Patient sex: M
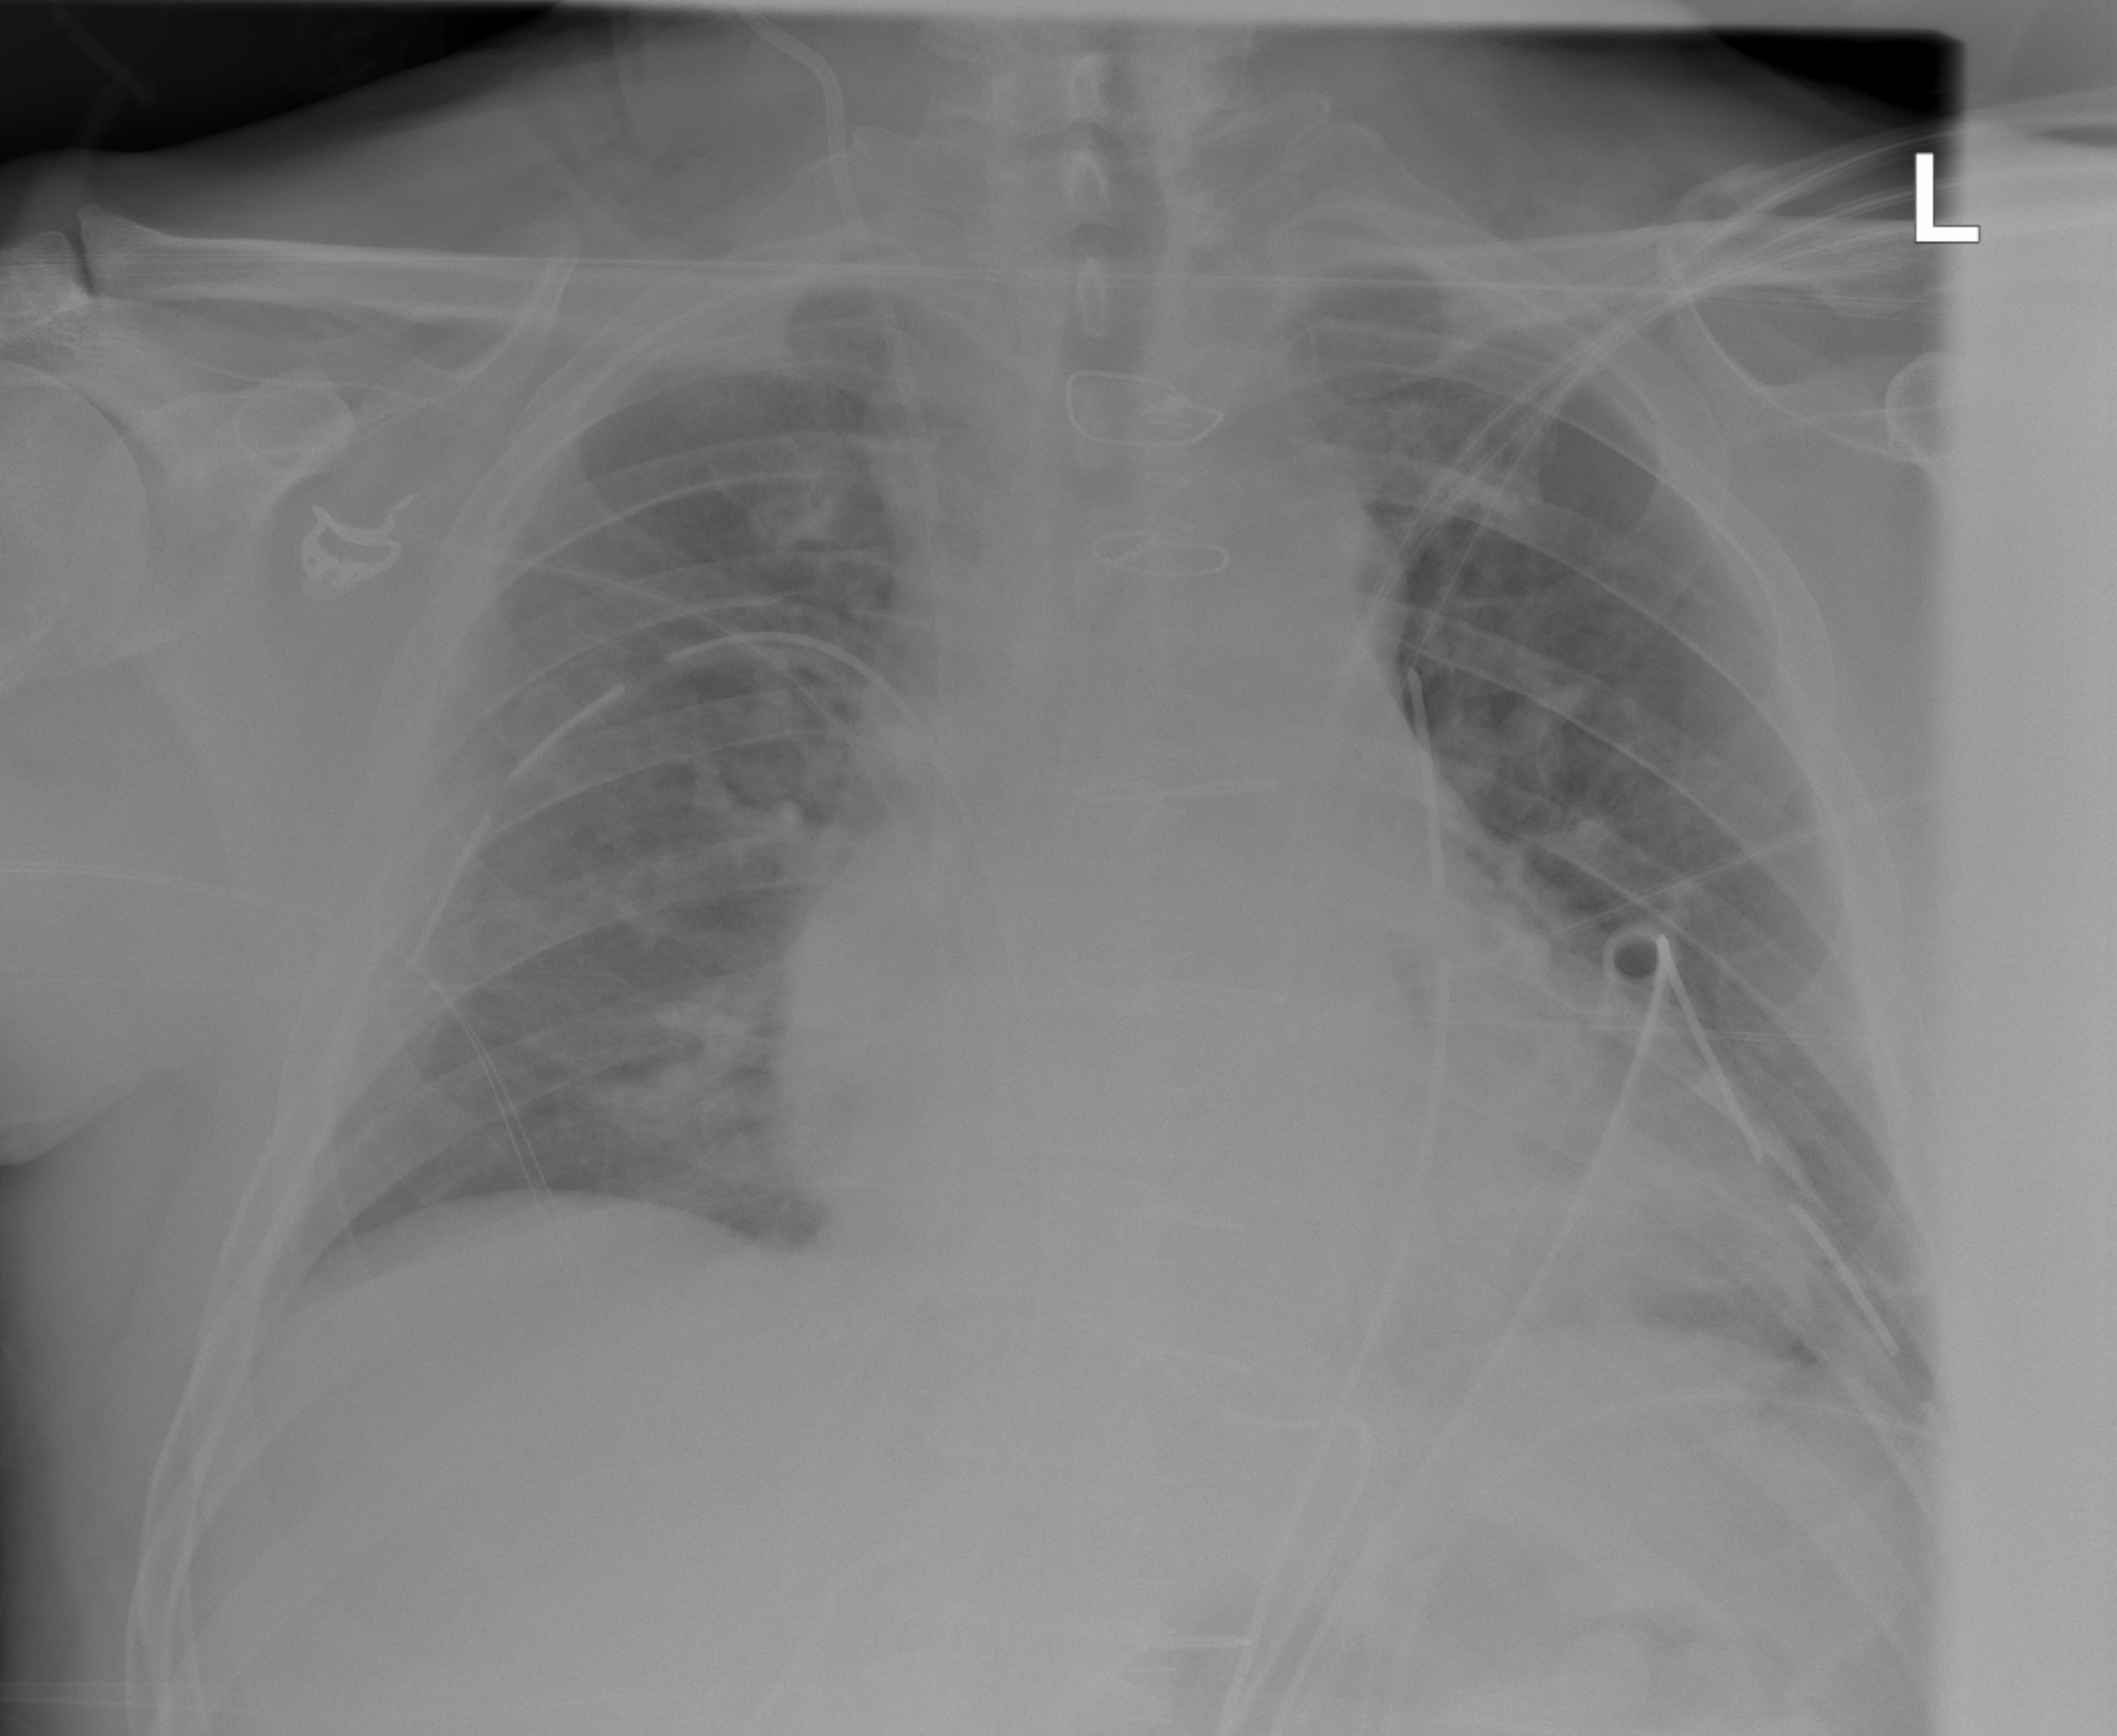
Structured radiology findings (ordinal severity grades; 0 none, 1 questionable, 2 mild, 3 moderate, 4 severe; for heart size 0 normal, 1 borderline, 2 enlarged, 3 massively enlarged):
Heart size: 1
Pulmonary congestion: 2
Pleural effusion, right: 0
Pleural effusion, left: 1
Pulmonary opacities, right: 0
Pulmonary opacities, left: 0
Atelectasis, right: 0
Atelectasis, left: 2